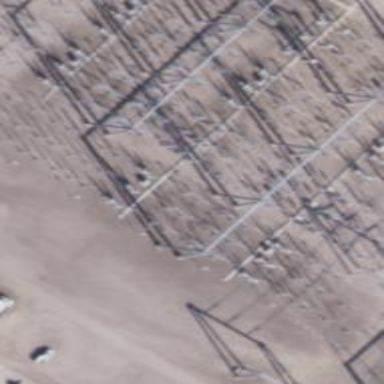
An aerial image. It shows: Switch for power supply.